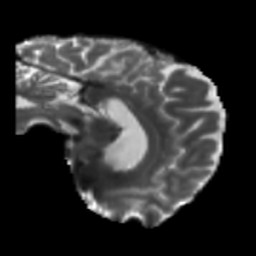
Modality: T2w
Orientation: sagittal
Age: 49
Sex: male
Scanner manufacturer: siemens
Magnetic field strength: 3 T
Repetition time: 5.25 s
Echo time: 0.08 s